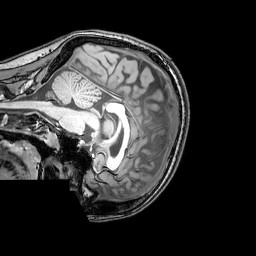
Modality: T1w
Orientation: sagittal
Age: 25
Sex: female
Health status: healthy
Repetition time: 0.081 s
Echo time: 0.037 s